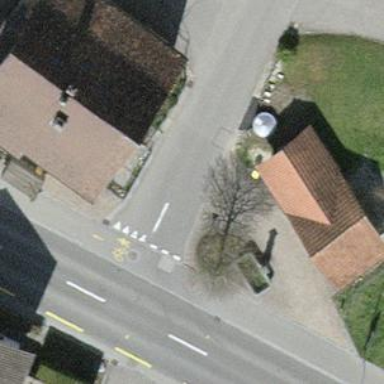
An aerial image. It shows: Post box is visible.